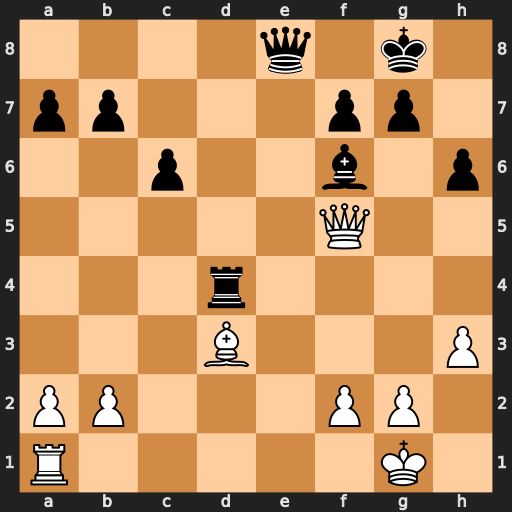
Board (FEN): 4q1k1/pp3pp1/2p2b1p/5Q2/3r4/3B3P/PP3PP1/R5K1
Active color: w
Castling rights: -
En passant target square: -
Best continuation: Qh7+ Kf8 Qh8+ Ke7 Re1+